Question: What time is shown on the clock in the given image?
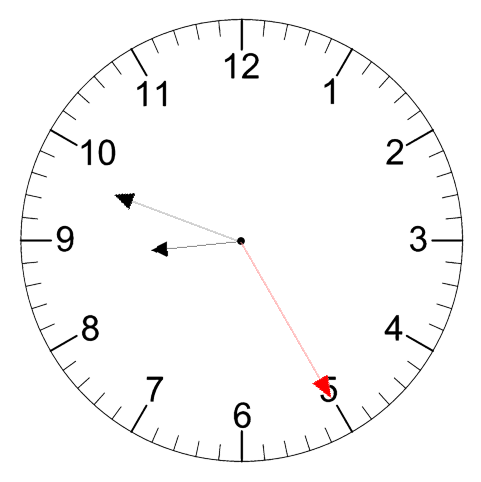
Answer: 08:48:25